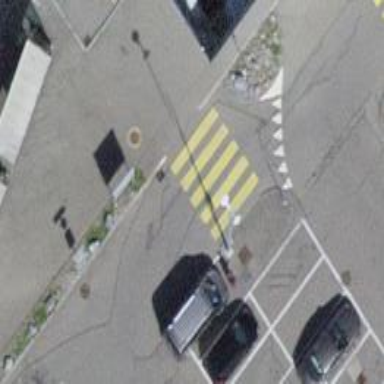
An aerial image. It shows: Uncontrolled zebra crossing with yellow markings on the road.